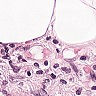
Metastatic tissue present: no